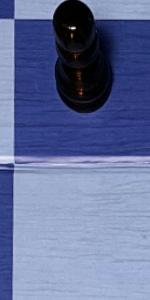
Label: Empty